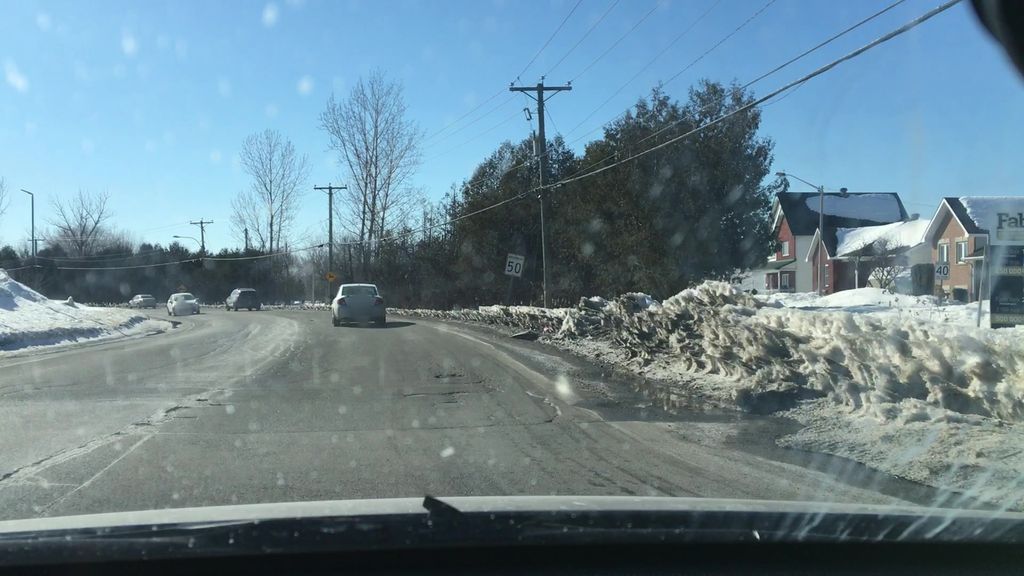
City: ottawa-gatineau